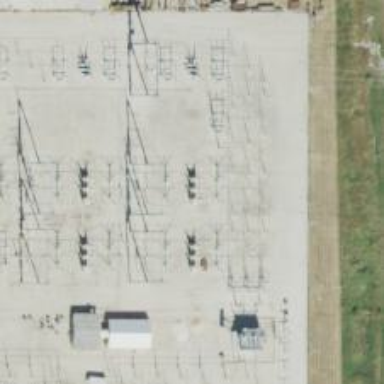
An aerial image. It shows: Switch used for power control.